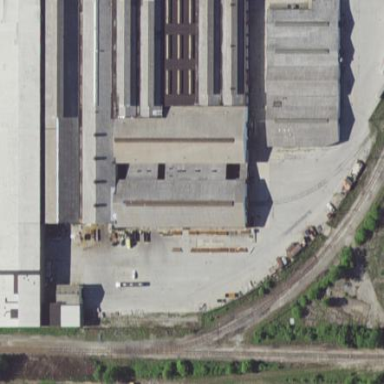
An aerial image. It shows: Industrial area.